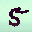
Label: 5